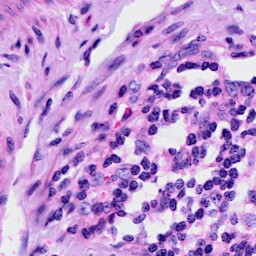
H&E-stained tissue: Cervix